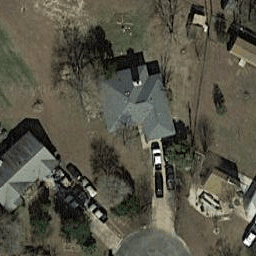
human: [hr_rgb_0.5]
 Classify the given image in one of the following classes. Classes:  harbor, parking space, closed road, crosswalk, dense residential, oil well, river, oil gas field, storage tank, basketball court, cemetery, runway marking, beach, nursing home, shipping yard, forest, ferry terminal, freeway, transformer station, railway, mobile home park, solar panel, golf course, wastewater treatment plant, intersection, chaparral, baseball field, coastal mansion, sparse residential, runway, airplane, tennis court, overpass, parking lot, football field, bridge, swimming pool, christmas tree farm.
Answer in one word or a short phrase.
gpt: sparse residential